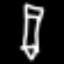
Label: pencil